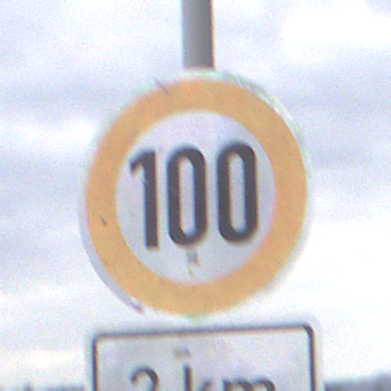
Verkehrszeichen: Geschwindigkeit100
Zusatzzeichen unten: Entfernungsangaben2
Umgebung: Outdoor, Suburban
Tageszeit: Midday
Wetter: Overcast
Licht: Natural
Jahreszeit: NotSpecified
Kontrast: LowContrast